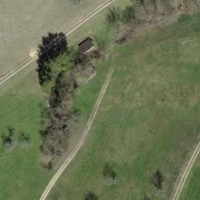
EUNIS habitat code: 52
Species observed at this site:
Gomphocerippus rufus
Chorthippus biguttulus
Nemobius sylvestris